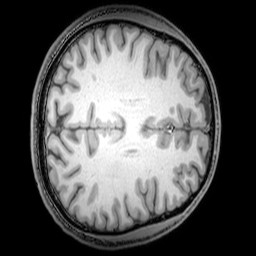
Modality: T1w
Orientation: axial
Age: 24
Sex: male
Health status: healthy
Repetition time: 0.081 s
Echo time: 0.037 s